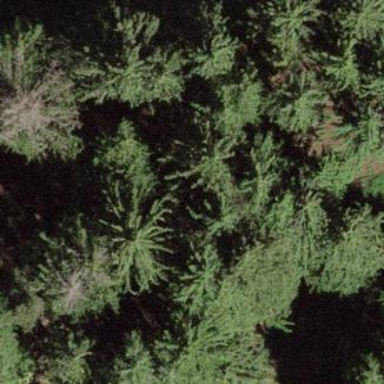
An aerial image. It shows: Forest area.